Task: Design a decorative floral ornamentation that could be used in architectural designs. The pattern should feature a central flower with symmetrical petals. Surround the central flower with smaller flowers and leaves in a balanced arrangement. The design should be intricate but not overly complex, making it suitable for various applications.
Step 1020:
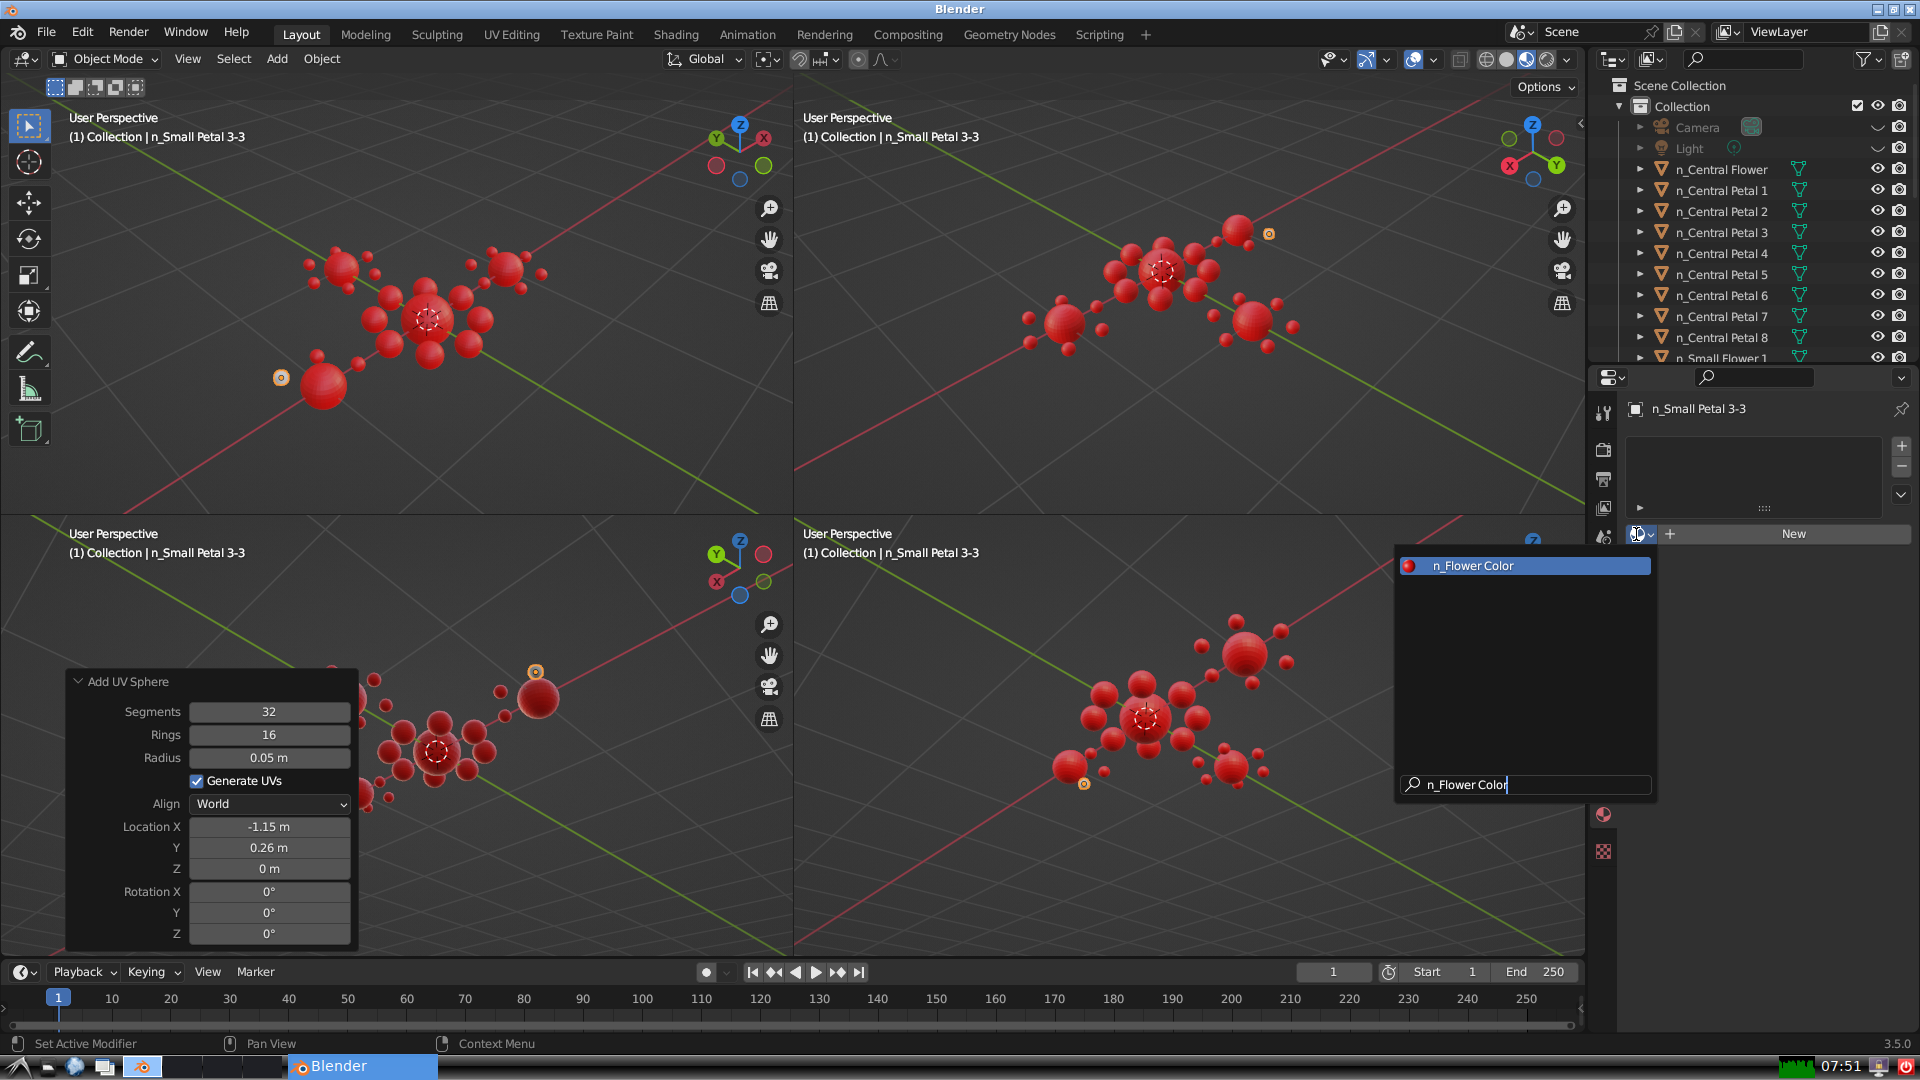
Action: {"key_press": ['Return']}